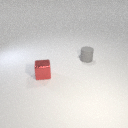
small gray rubber cylinder behind small red metal cube